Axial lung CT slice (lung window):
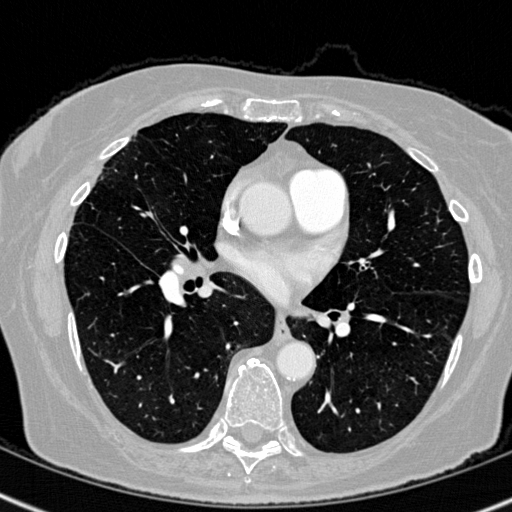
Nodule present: no